Brain MRI, t2w sequence, axial 2D slice.
Patient: age 27, sex F, weight 95 kg, height 1.95 m
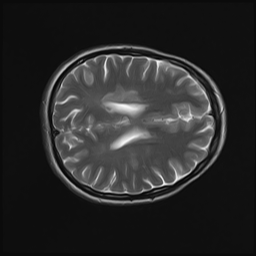